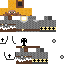
A male knight skin with medium skin, wearing blonde helmet dressed in a gold armor chest and brown robe bottom, featuring a closed mouth.